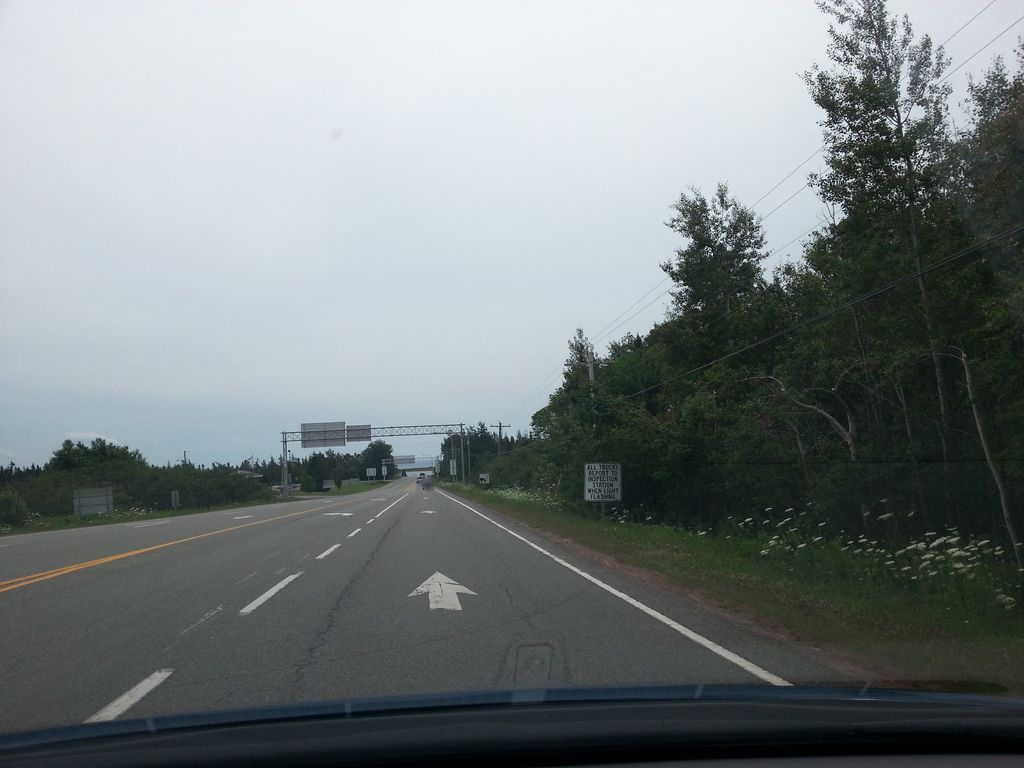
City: charlottetown